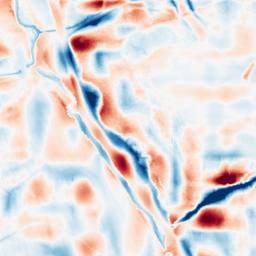
Category: wavelet
Decomposition family: wavelet_dwt
Decomposition parameters: wavelet: sym4
level: 5
Upsampling method: regularized
Upsampling parameters: scale: 2
lambda_reg: 0.001
Upsampling scale: 2